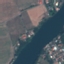
Land use / land cover: River